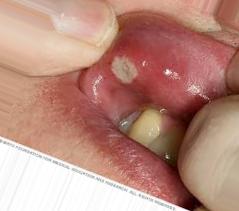
Condition: Mouth Ulcer